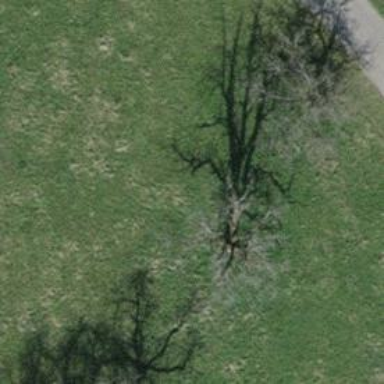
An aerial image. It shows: Urban area featuring tree as natural element.